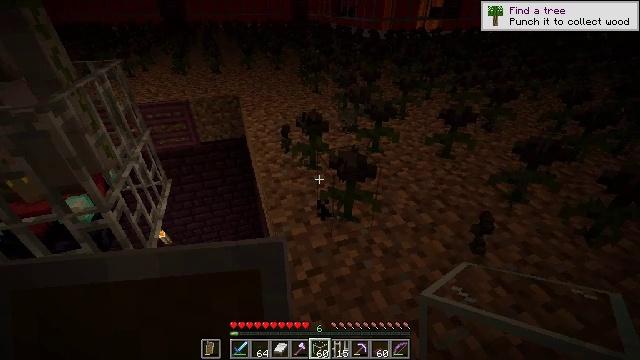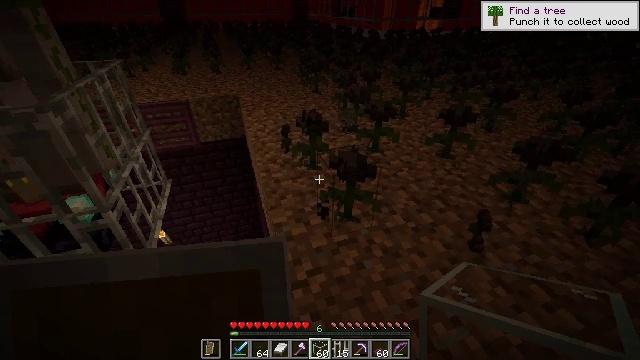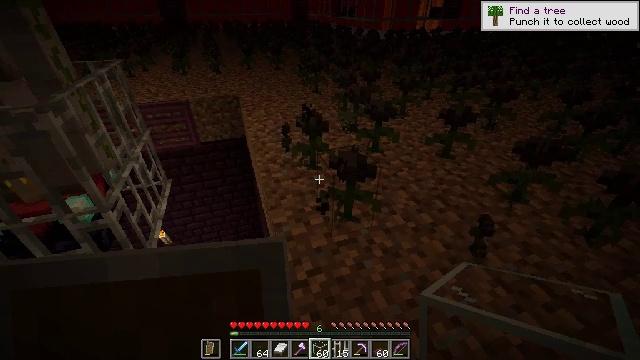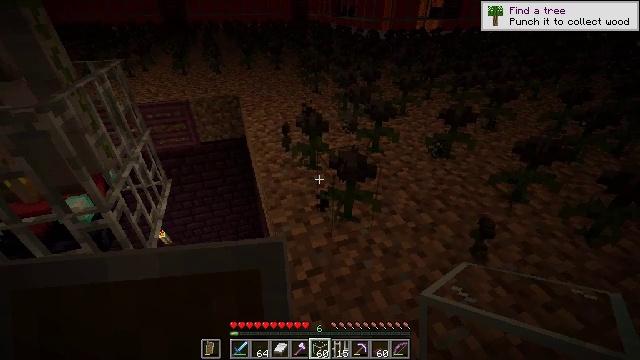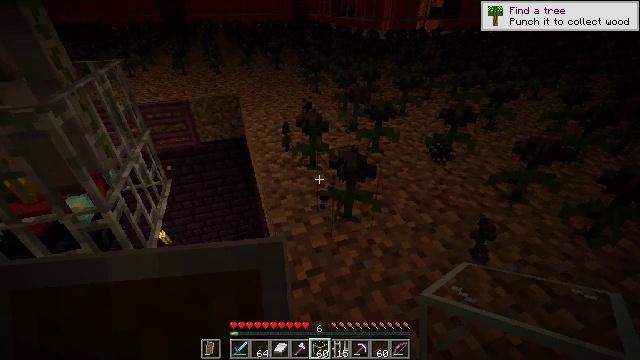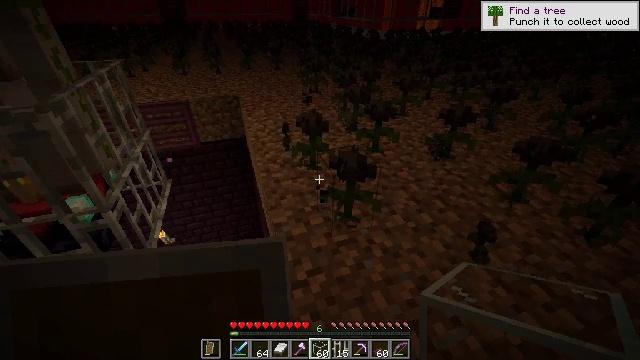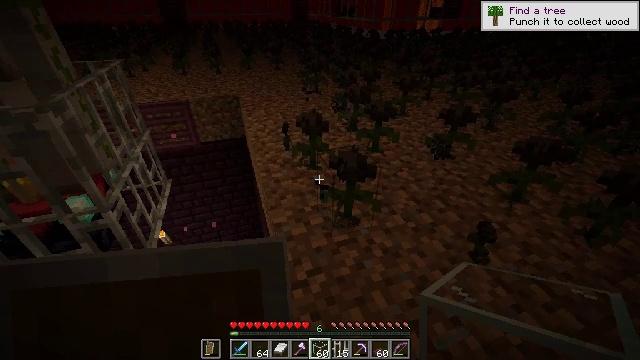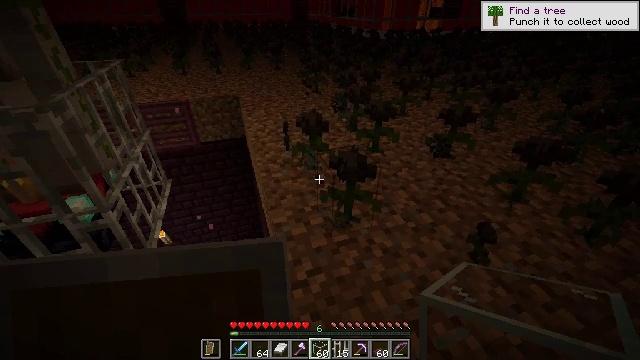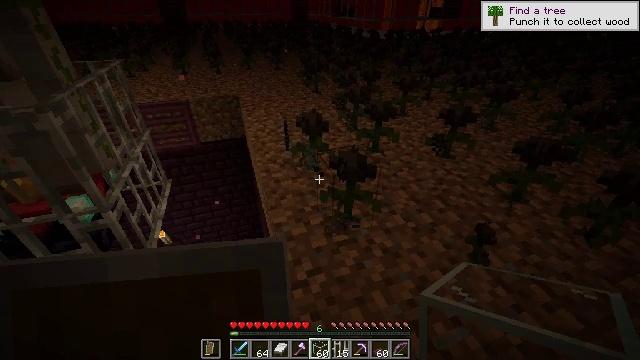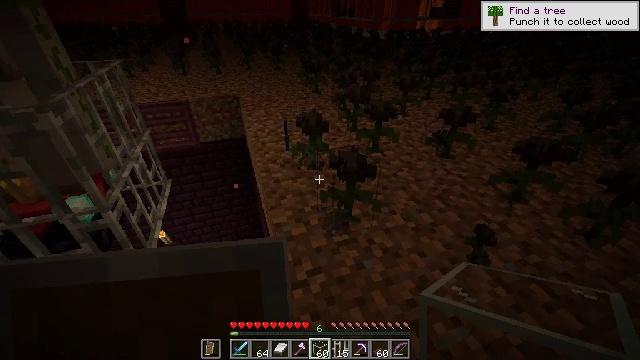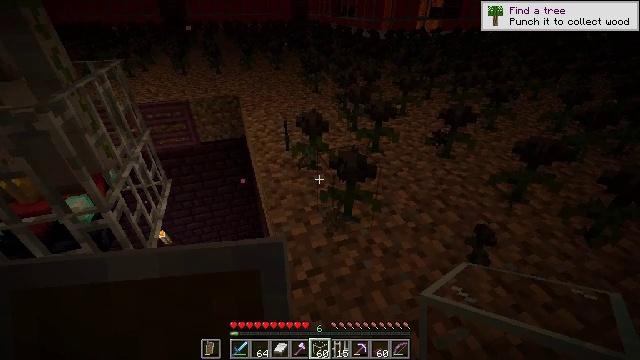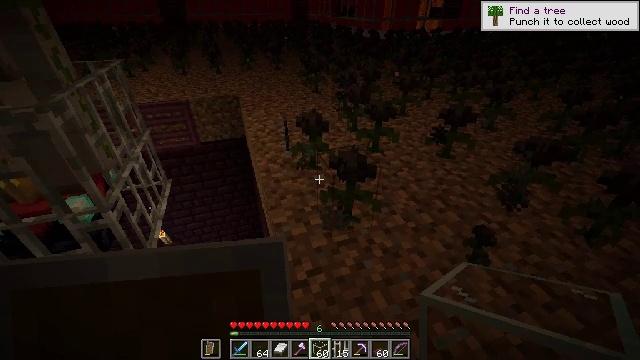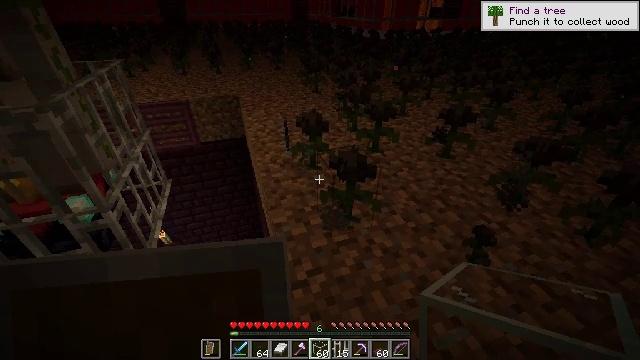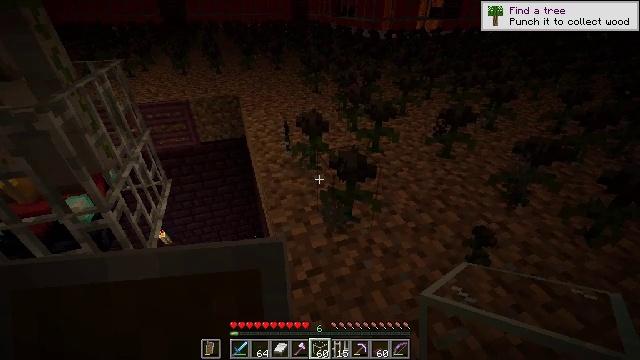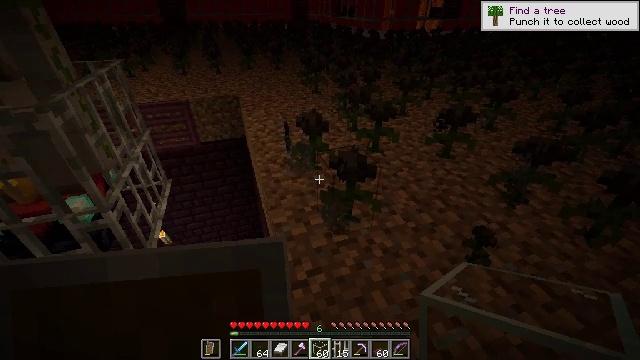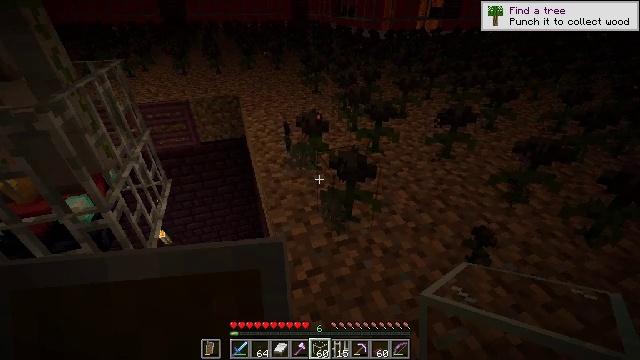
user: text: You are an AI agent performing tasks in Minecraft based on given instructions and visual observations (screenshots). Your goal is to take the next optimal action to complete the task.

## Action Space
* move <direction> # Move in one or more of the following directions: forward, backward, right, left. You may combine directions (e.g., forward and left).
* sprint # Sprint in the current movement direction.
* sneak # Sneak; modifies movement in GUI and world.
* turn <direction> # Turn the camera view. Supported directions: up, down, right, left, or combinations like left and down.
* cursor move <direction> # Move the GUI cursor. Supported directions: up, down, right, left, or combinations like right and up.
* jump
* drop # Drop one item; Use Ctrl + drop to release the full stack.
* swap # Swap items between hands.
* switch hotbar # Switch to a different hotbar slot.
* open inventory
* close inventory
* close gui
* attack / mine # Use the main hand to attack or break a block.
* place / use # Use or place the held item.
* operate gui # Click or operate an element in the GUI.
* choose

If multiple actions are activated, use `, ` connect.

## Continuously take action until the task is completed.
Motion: motion action
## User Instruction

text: Mine the wither rose for crafting.
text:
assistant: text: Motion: no_op
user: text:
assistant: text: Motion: no_op
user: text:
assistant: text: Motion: no_op
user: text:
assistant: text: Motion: no_op
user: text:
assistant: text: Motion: no_op
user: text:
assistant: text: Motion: no_op
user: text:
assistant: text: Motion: no_op
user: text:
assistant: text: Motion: no_op
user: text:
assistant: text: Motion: no_op
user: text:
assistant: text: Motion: no_op
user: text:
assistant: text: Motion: no_op
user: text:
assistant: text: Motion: no_op
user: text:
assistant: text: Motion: no_op
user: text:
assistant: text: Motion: no_op
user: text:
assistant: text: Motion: no_op
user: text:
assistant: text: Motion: no_op
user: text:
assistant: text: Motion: no_op
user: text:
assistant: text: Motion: no_op
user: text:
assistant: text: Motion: no_op
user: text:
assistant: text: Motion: turn left and down
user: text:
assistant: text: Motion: no_op
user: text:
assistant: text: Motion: no_op
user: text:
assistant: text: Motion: no_op
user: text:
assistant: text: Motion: no_op
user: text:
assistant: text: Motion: no_op
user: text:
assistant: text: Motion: turn right
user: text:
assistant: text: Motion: turn up
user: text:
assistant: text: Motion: no_op
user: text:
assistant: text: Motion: no_op
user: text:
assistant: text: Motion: turn right